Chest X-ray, PA view. Patient: 67 years old, sex M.
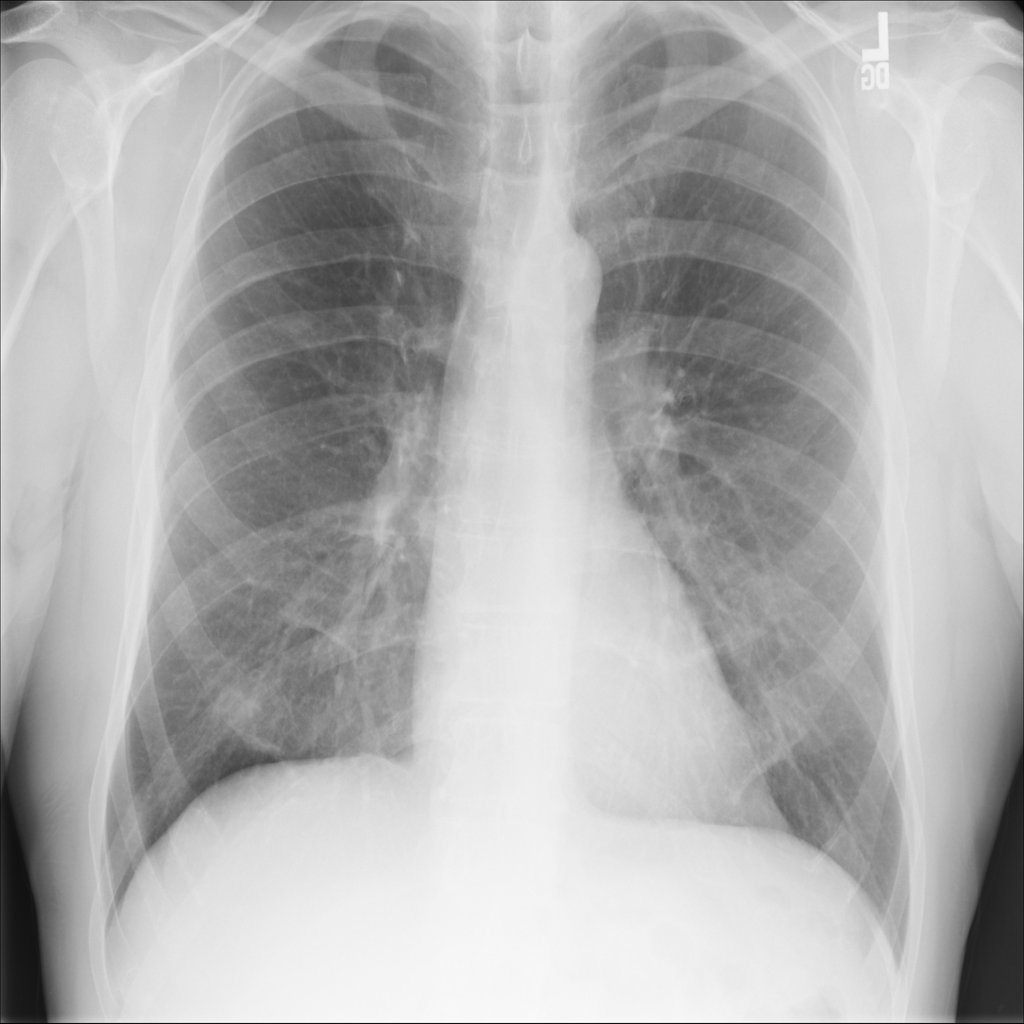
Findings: No Finding